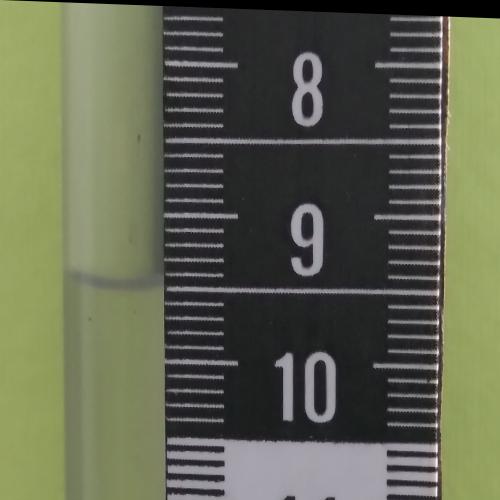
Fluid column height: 9.5 cm